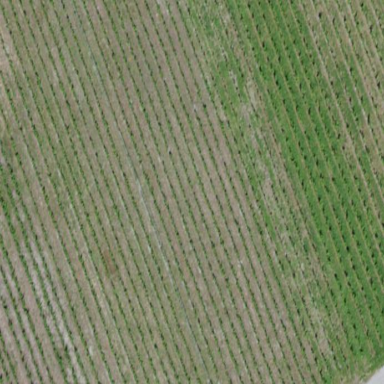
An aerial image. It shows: Vineyard with deciduous broadleaved grape vines.